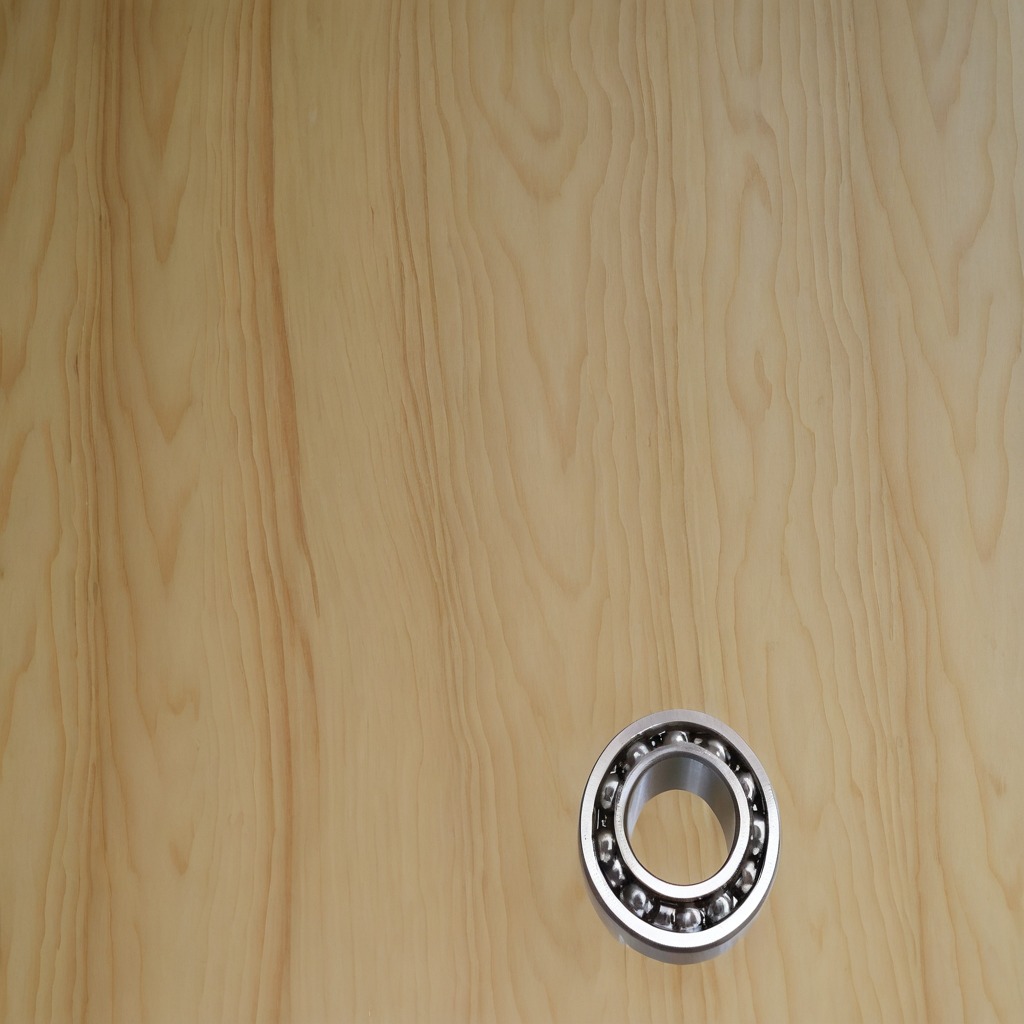
A metal ball bearing lies on a plywood surface in a paint workshop lit by afternoon window light.